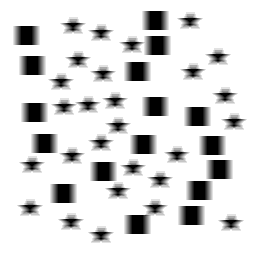
Squares: 17
Triangles: 0
Stars: 27
Total shapes: 44